Question: I am new to bootstrap and I watched some tutorials (ASP.NET).
I created a button with a CssClass:
But the button looks bugged? It must look like the first button, but my button is the second:

I have no clue what I am doing wrong!
This is my container:
'''
<div class="container">
<div class="row">
<div class="span2">...</div>
<div class="span8">
<asp:ContentPlaceHolder ID="ContentPlaceHolder1" runat="server">
</asp:ContentPlaceHolder>
</div>
<div class="span2">
<asp:Button ID="btnSignup" runat="server" Text="Button" CssClass="btn btn-large btn-success" />
</div>
</div>
<h1>Bootstrap starter template</h1>
<p>Use this document as a way to quick start any new project.<br/> All you get is this message and a barebones HTML document.</p>
</div>
'''
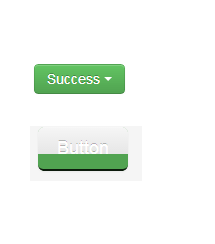
Answer: Found the answer!
I downloaded the customized bootstrap files with full features via this link:
<URL>
Then I am getting that bug.
But when I download bootstrap from below, and replace the css file from the customized bootstrap with the new downloaded css:
<URL>
Then I don't have any bugs!